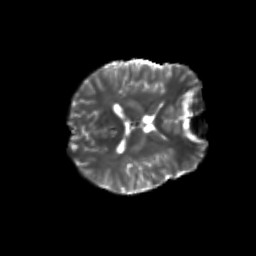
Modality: T2w
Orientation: axial
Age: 19
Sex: male
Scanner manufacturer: siemens
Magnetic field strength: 3 T
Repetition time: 3.5 s
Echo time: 0.104 s